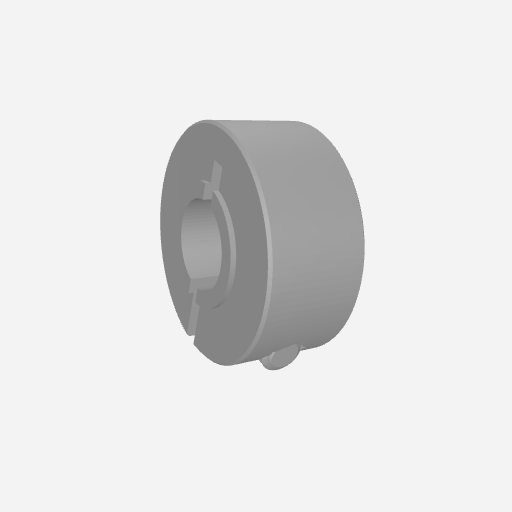
Part: ClampingCollar8ID